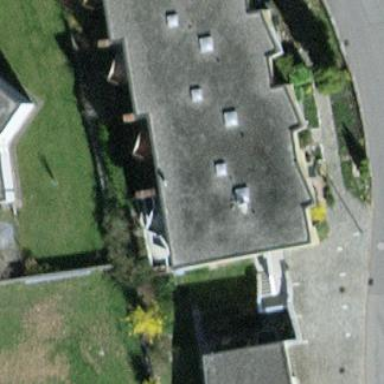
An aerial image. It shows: Apartment building with flat roof.